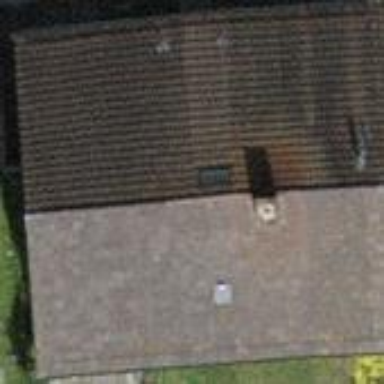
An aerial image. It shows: Building with tile roof.